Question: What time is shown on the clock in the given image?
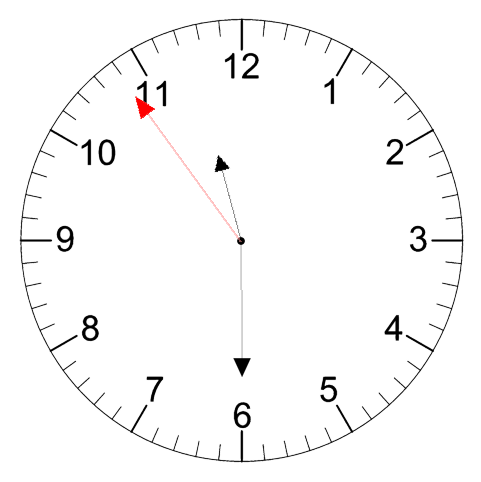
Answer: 11:29:54